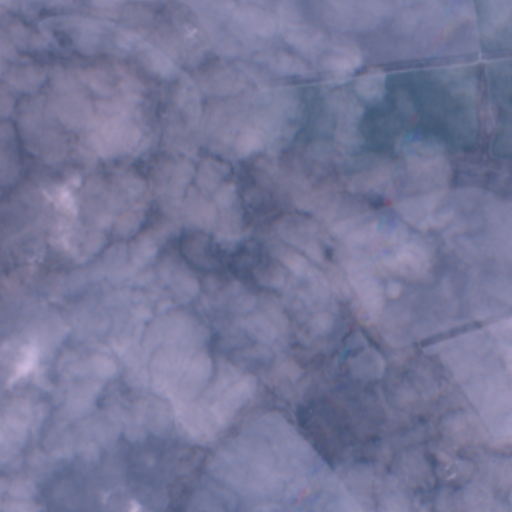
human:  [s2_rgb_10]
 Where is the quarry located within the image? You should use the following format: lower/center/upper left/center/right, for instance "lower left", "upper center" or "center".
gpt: The quarry is located in the upper center of the image.
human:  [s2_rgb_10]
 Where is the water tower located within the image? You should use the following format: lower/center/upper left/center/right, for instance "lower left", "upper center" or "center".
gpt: The water tower is located in the upper center of the image.
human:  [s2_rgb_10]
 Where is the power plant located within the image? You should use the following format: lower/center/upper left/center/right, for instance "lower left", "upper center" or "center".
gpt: There is no power plant in the image.